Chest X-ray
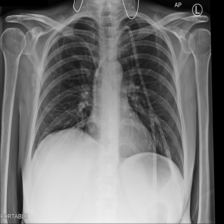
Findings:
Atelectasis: negative
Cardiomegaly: negative
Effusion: negative
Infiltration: negative
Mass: negative
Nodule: negative
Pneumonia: negative
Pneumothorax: negative
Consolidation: negative
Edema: negative
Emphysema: negative
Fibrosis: negative
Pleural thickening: negative
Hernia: negative